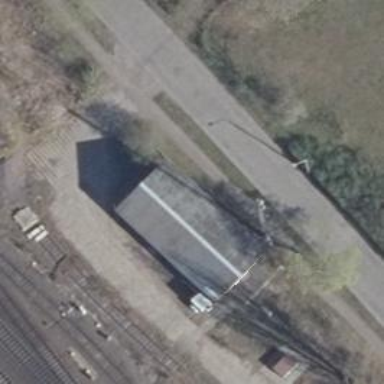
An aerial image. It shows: Service building.